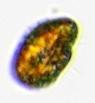
Label: Akashiwo